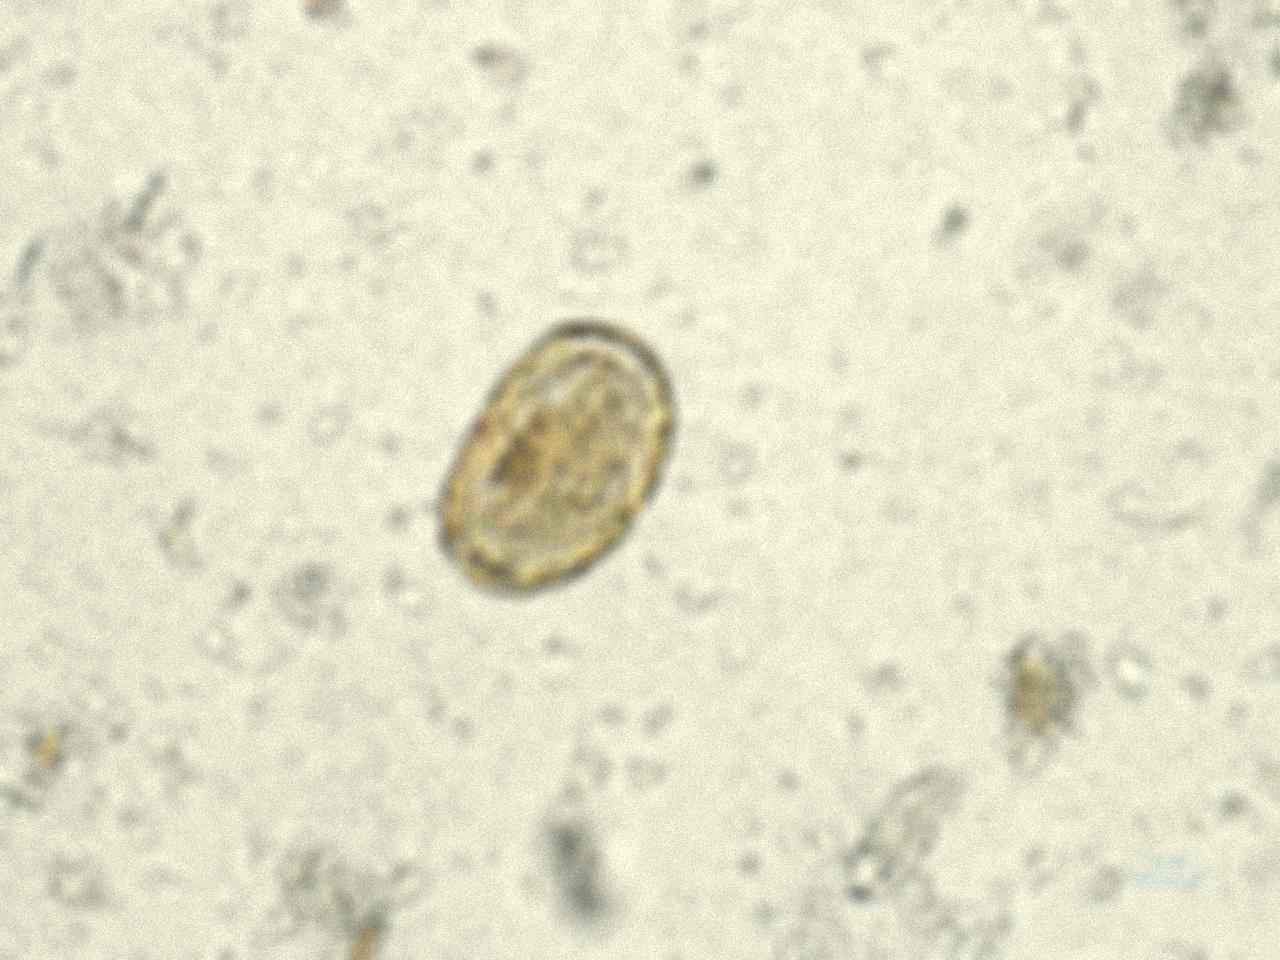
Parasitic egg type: Ascaris lumbricoides